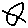
Label: flower